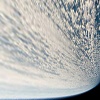
Label: cloud